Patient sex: M
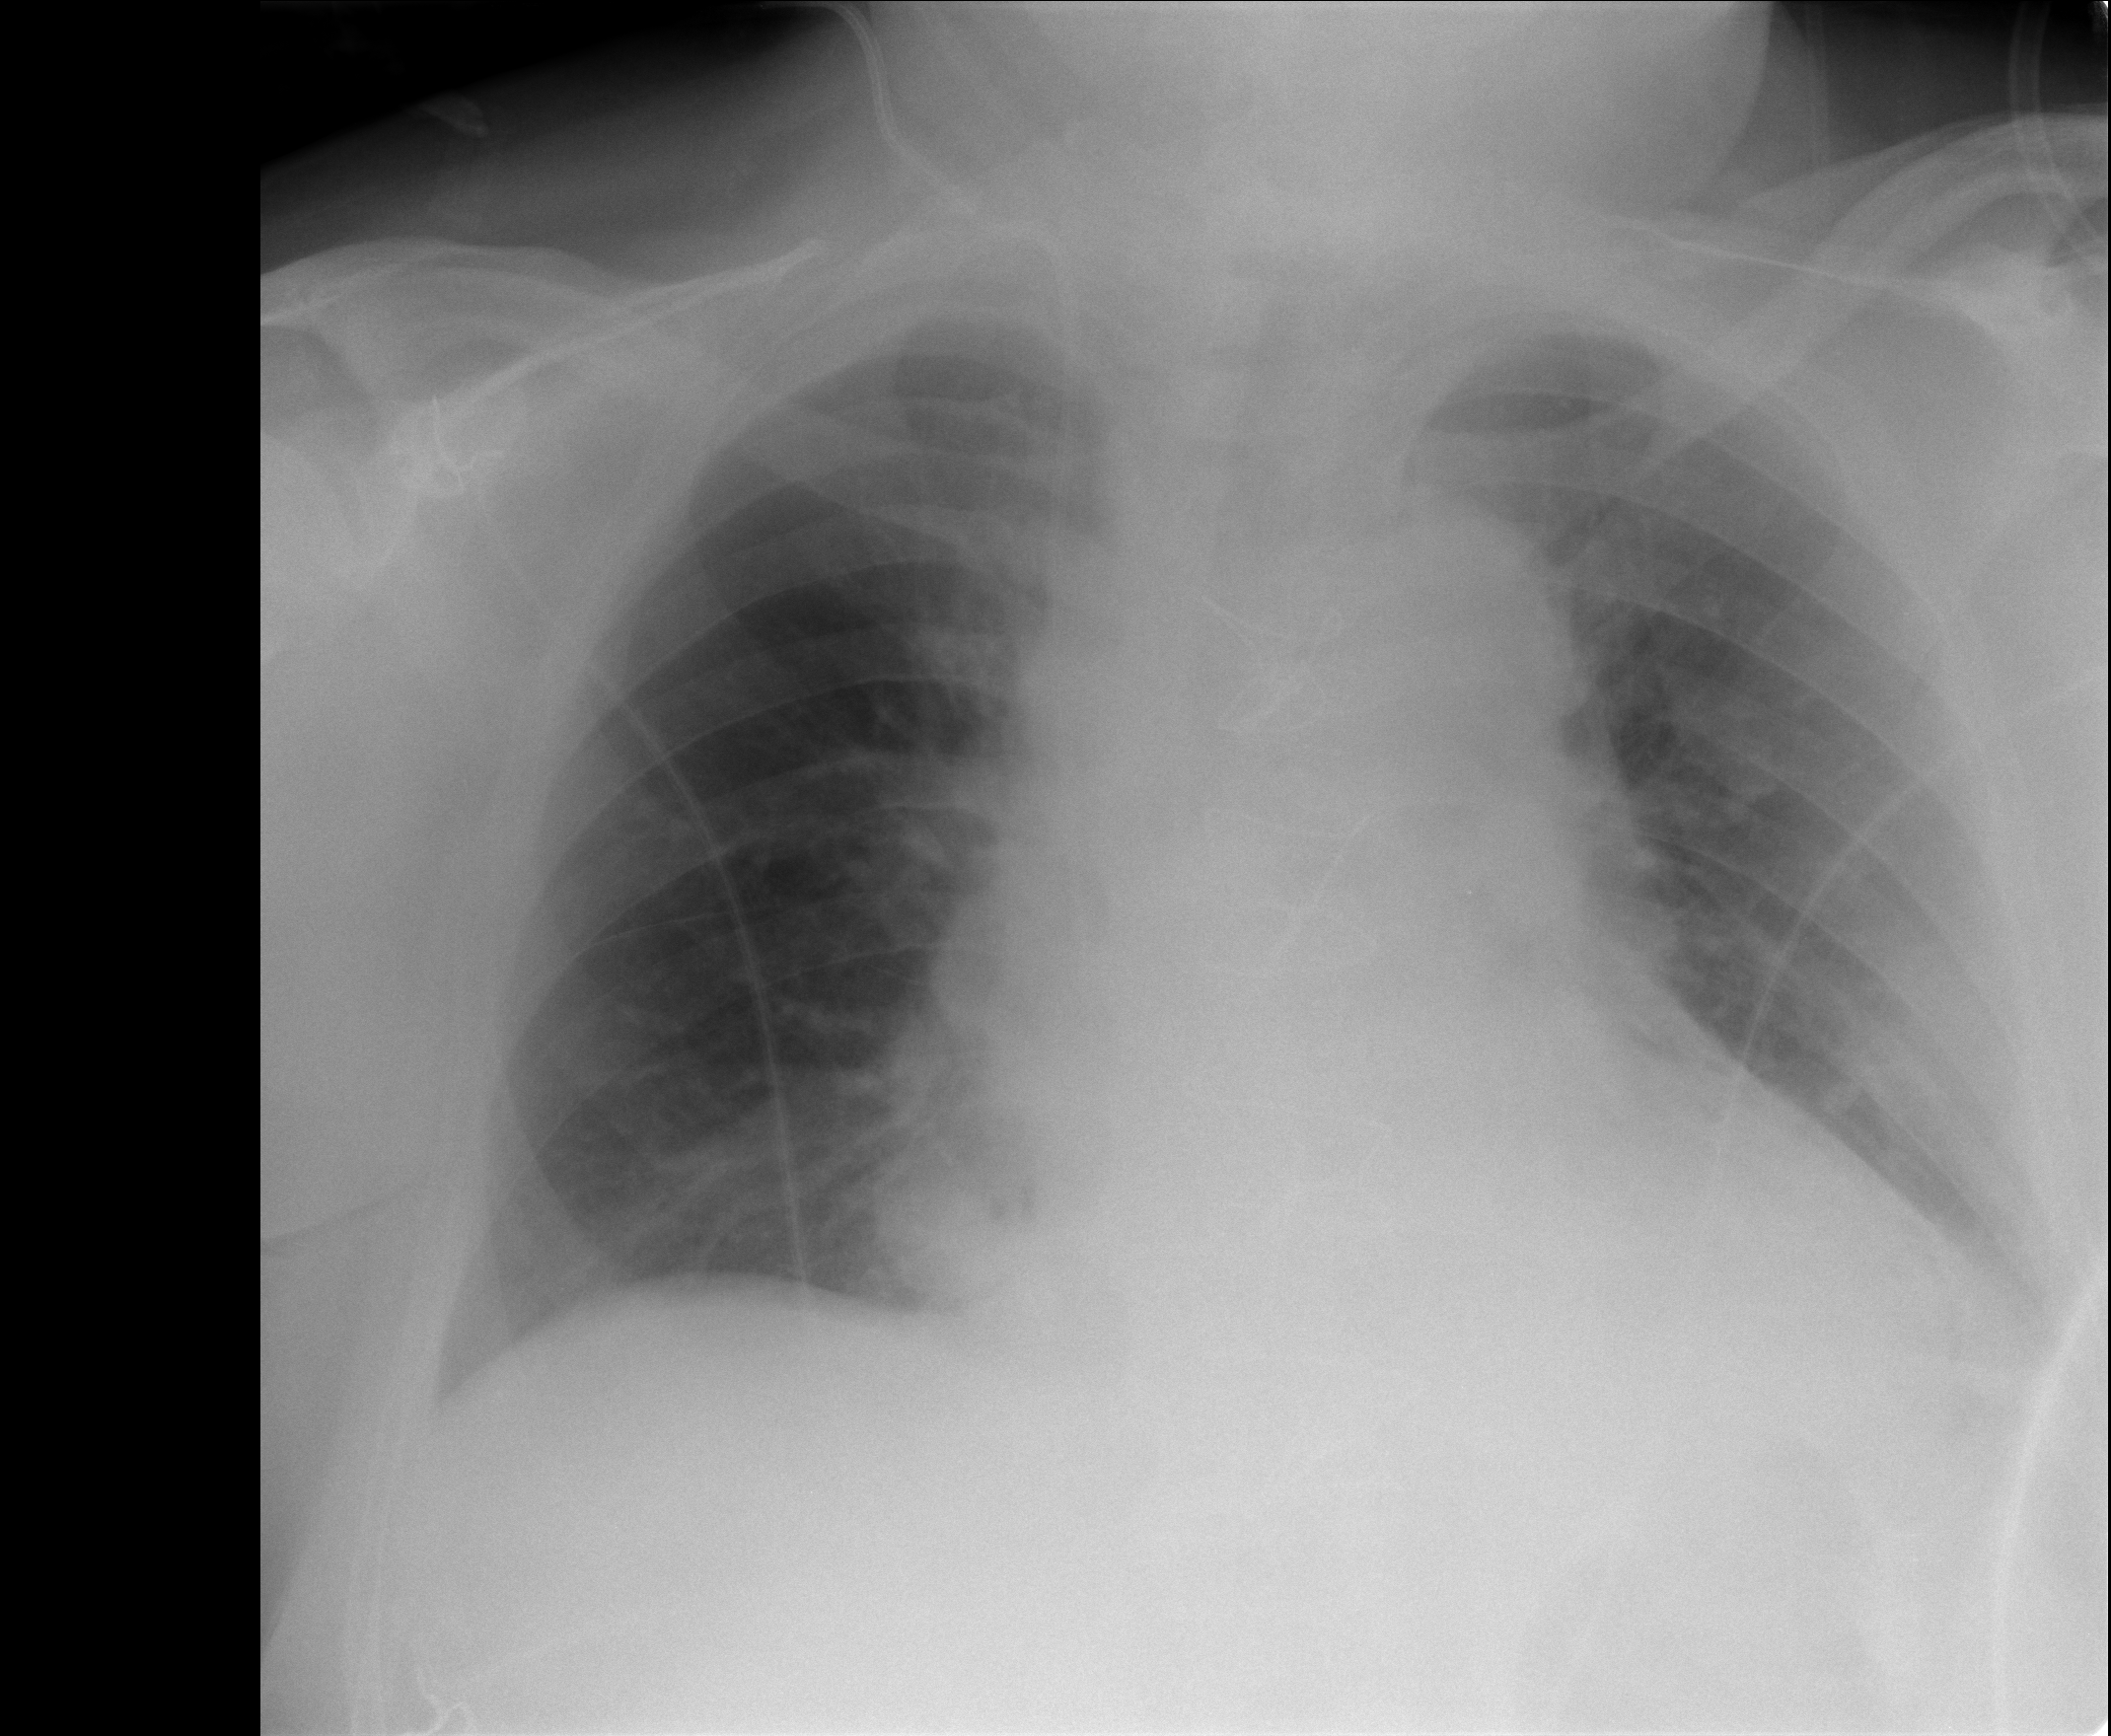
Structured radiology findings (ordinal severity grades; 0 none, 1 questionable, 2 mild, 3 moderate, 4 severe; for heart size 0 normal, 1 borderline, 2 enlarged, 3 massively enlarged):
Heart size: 2
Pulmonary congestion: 0
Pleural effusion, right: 0
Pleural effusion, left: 2
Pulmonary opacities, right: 0
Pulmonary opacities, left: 0
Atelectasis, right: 0
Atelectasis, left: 2